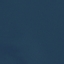
Land use / land cover: SeaLake